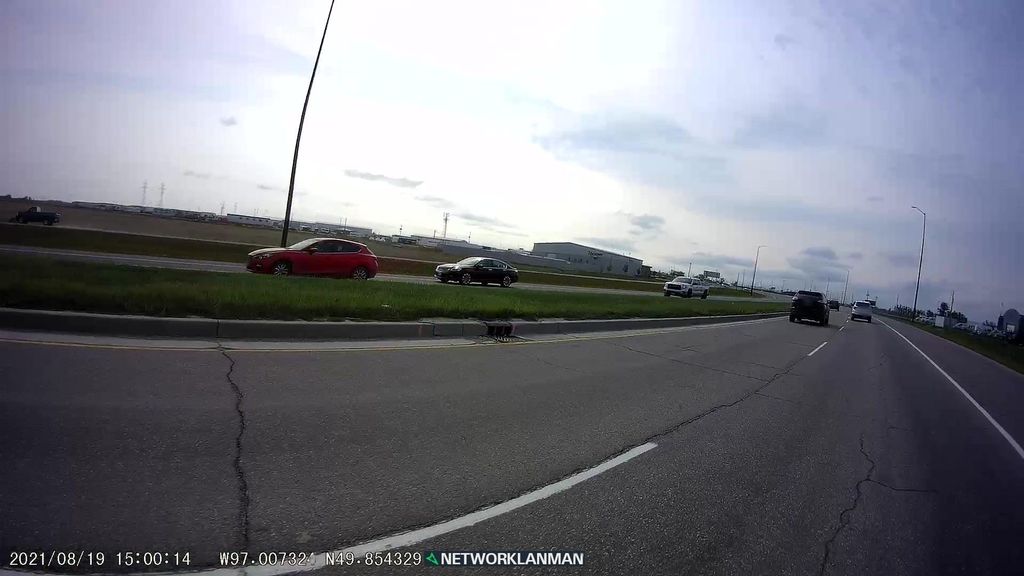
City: winnipeg